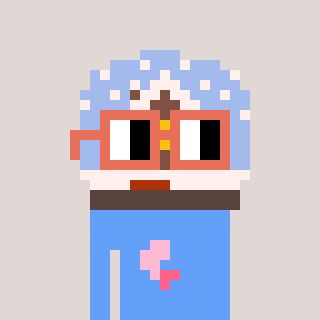
a pixel art character with square orange glasses, a snow globe-shaped head and a blue-colored body on a warm background